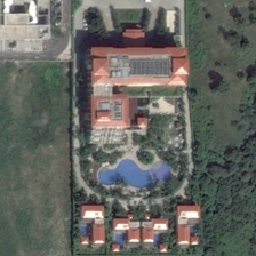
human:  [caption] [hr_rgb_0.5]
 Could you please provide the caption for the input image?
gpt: Some red buildings with swimming pools are surrounded by many green trees.

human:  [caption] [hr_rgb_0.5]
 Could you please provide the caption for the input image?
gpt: Many green trees are around some red building in the pool.

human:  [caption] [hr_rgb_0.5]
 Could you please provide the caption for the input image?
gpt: many green trees are around some red buildings with swimming pool.

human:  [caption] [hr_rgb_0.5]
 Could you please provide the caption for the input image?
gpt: Some red buildings and surrounding green plants.

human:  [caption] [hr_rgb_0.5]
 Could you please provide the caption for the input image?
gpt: Many green trees are to the REDOR of some red buildings with a swimming pool.